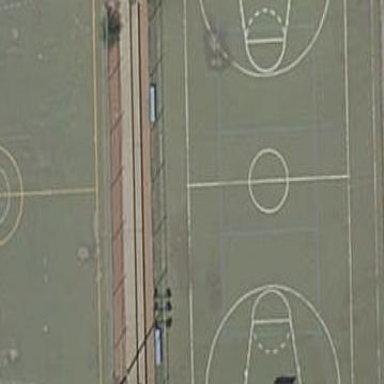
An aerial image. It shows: Pitch for team sports such as handball and futsal.